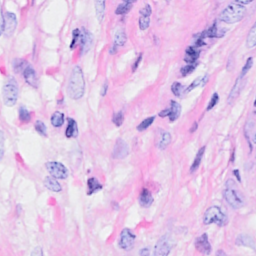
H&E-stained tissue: Breast